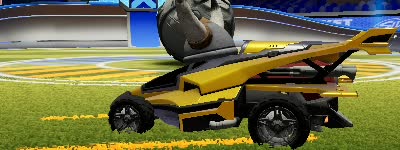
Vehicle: aftershock